Interaction volume radius: 5 \u00c5
Interaction volume height: 10 \u00c5
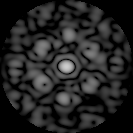
Disorder parameter: 0.6007